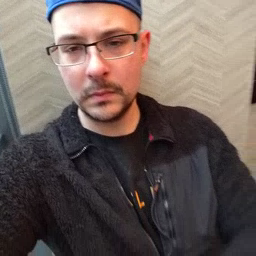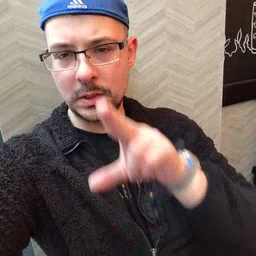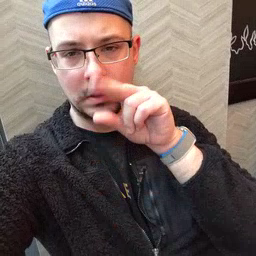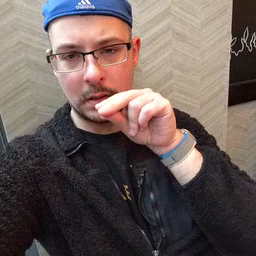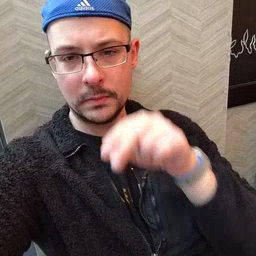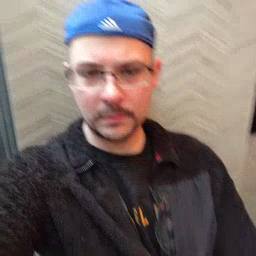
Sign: duck